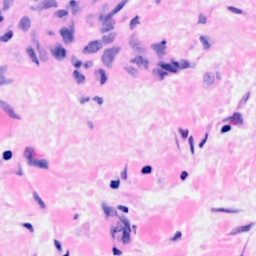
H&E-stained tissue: Breast